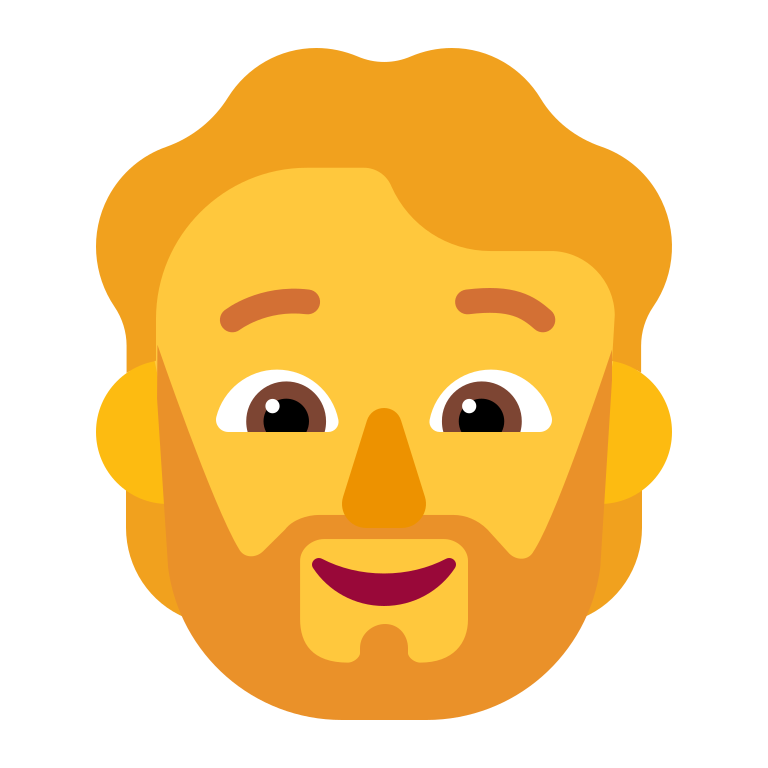
person beard flat default